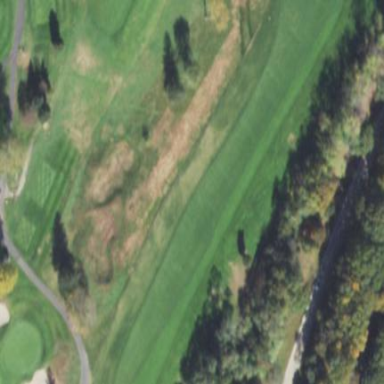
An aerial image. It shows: Golf fairway surrounded by grass.